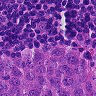
Metastatic tissue present: yes